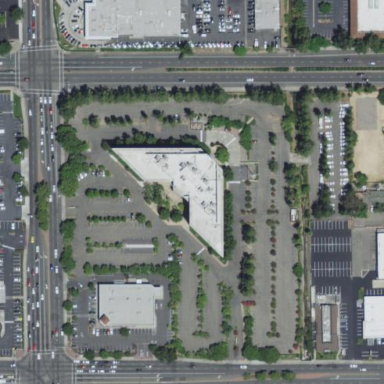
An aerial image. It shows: Commercial building.